Interaction volume radius: 5 \u00c5
Interaction volume height: 20 \u00c5
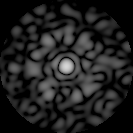
Disorder parameter: 0.7511